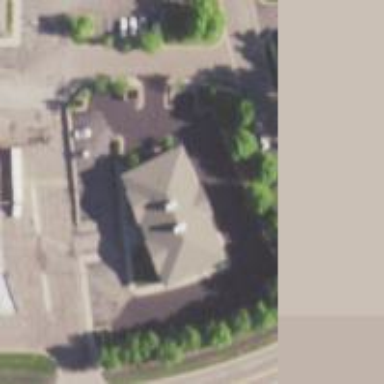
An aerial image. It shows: Veterinary facility.